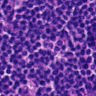
Metastatic tissue present: no